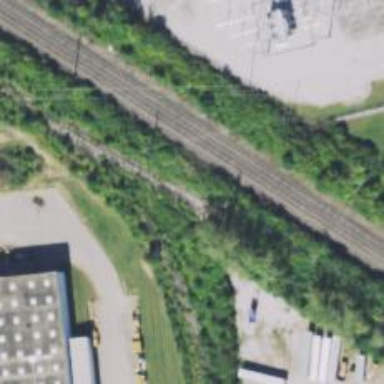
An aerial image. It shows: Disused railway spur service.